Question: I noticed this problem in my terminal some time ago, but I did not find a solution, is there any suggestion to solve this problem please
Thanks :)

> vim --version
'''
VIM - Vi IMproved 9.0 (2022 Jun 28, compiled Jul 12 2022 16:34:31)
macOS version - x86_64
Included patches: 1-50
'''
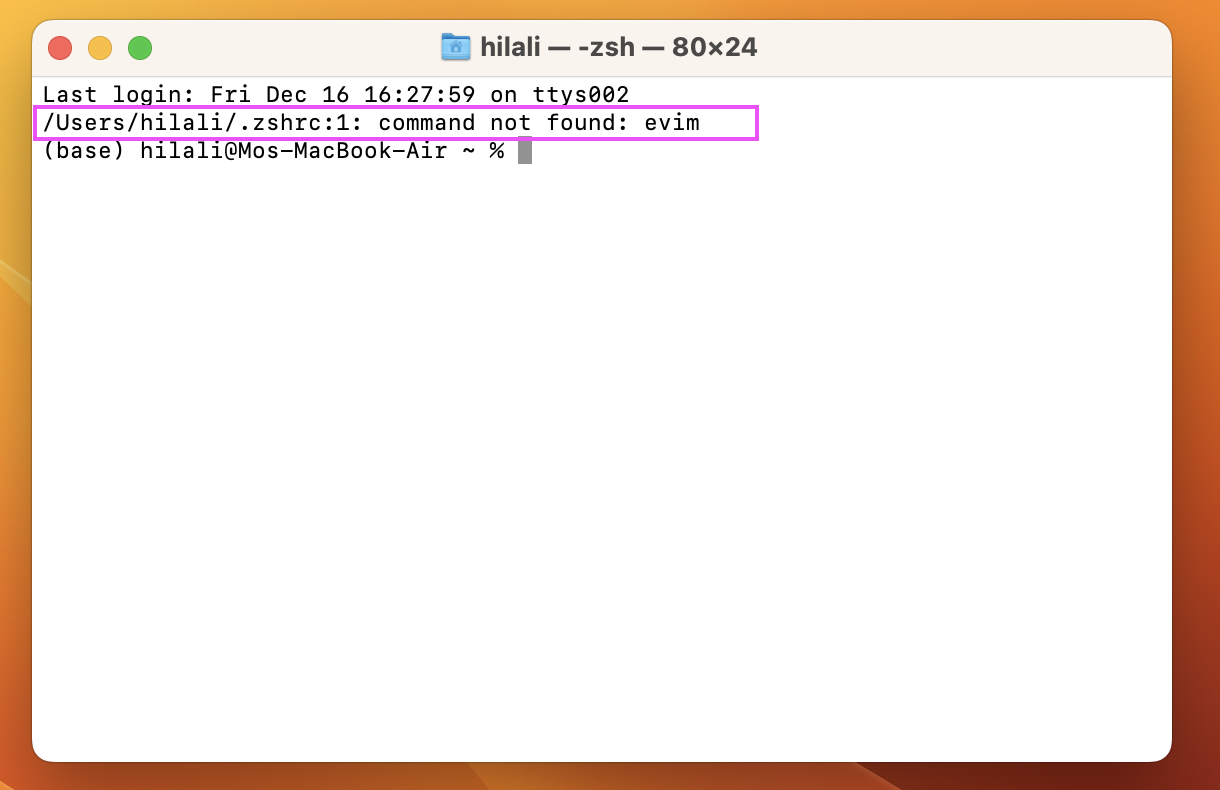
Answer: Calling Vim with the '-y' flag is equivalent to calling 'evim':
'''
$ vim -y
'''
See ':help evim'.
If you prefer to type 'evim' instead of 'vim -y', you can add an alias to your shell's configuration file:
'''
$ echo 'alias evim="vim -y"' > ~/.zshrc
'''
Now, your real problem seems to be that you have the string 'evim' at the top of '~/.zshrc'. Could you show us the file's content?
'''
$ cat ~/.zshrc
'''